Question:
See that little yellow cube? That's a controller. When the main controller loads, it loads too. Now I want to get the instance of that object in the main controller and call functions in it. How do I do this?
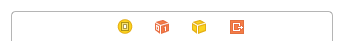
Answer: You can create a property on your View Controller class and wire it up by control + clicking on the cube.
So in your header file, create something like:
'''
@property (weak) IBOutlet MyObjectClass *myObject;
'''